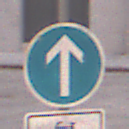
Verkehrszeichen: VorgeschriebeneFahrtrichtungGeradeaus
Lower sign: EinspurigeFahrzeugeFrei1
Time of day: MorningAfternoon
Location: Outdoor (Urban)
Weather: PartlyCloudy
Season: NotSpecified
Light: Natural